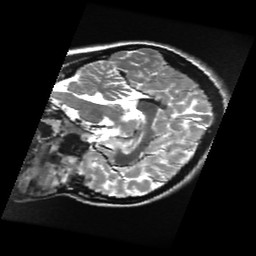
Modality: T2w
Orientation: sagittal
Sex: female
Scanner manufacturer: ge
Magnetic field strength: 3 T
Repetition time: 5 s
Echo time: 0.1024 s